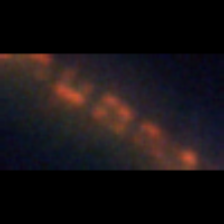
Taxon: Chaetoceros
Group: Diatoms